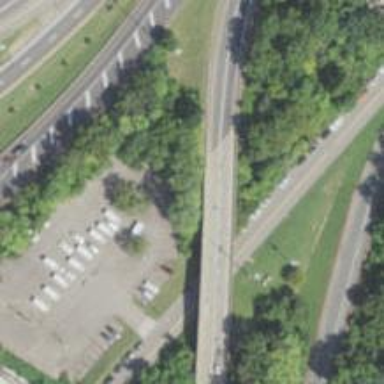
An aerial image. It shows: Motorway link bridge.